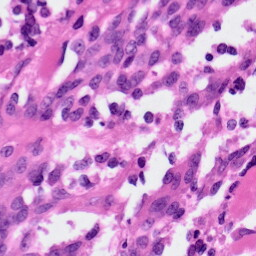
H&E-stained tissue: Ovarian